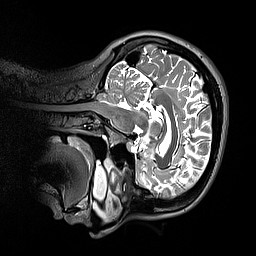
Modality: T2w
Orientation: sagittal
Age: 34
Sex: female
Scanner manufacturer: siemens
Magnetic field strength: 3 T
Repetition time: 3.2 s
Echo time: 0.412 s